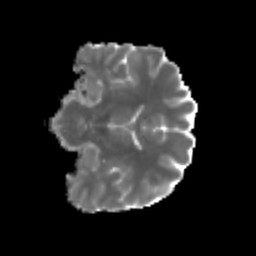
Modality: MD
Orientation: coronal
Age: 42
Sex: male
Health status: healthy
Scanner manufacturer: siemens
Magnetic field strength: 3 T
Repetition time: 3.6 s
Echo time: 0.092 s